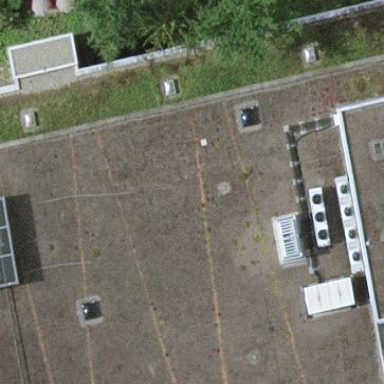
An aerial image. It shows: Part of building.